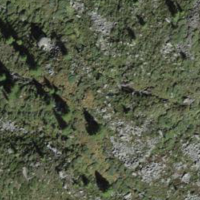
EUNIS habitat code: 48
Species observed at this site:
Rupicapra rupicapra